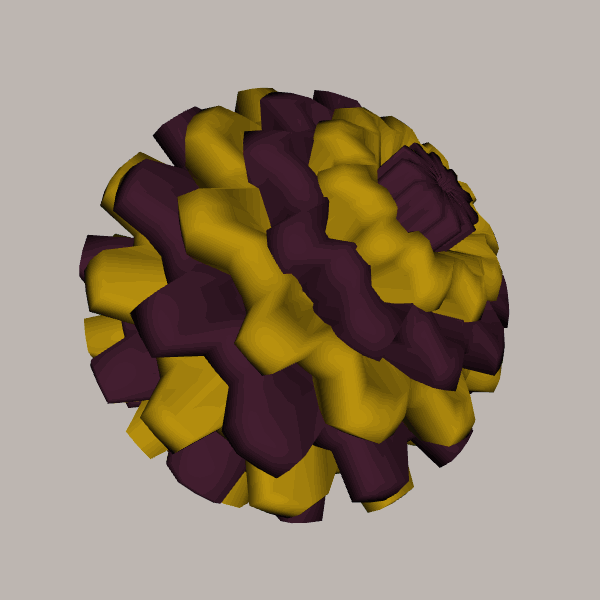
Background: light